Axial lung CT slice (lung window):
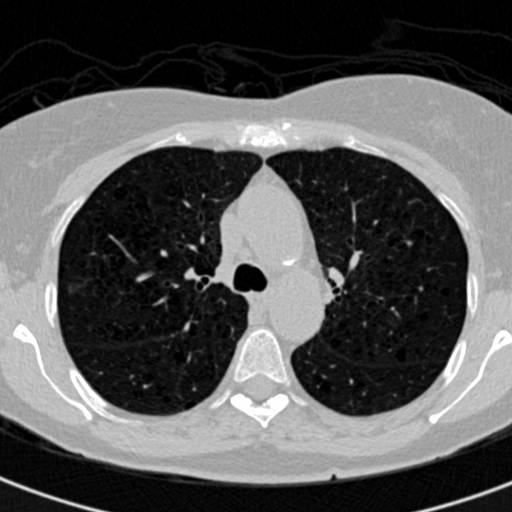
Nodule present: no